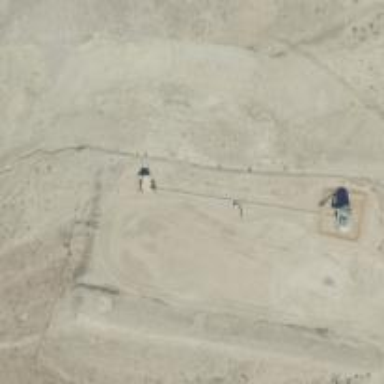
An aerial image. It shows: Petroleum well.